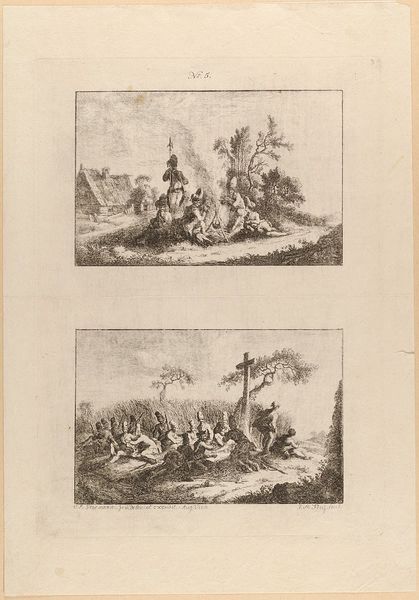
Titel: Zwei Szenen mit Soldaten (am Feuer und wartend), Blatt 3 aus einer Folge von Soldatenszenen
Künstler: Karl August Grossmann
Standort: Hamburg
Institution: Museum für Kunst und Gewerbe Hamburg
Schlagwörter: baum, feuer, himmel, wolken, landschaft, menschen, skizze, zeichnung, gras, wiese, versammlung, bild, erde, strauch, wald, papier, dorf, grafik, graphik, krieg, fotografie, photographie, stolz, kreuz, druck, druckgraphik, druckgrafik, radierung, uniformen, waffen, soldat, kochen, christi, infanterie, anlagen, lagerfeuer, landschaftsdarstellung, reproduktionen, druckerzeugnisse, signalfeuer, soldatenleben, ornamentstich, vorlageblätter